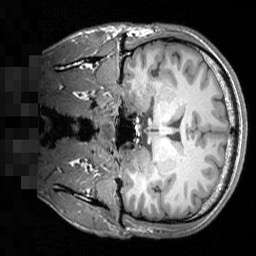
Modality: T1w
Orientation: coronal
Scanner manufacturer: siemens
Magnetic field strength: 3 T
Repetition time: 1.5 s
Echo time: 0.00291 s